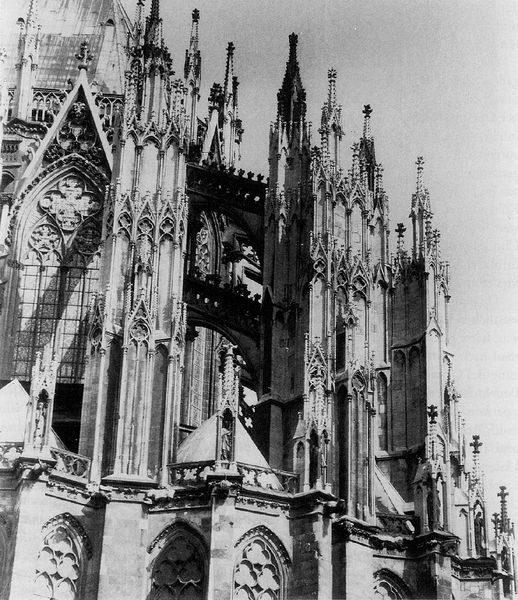
Titel: Kölner Dom St. Peter und Maria
Standort: Köln, Dom (EU - D - NRW)
Schlagwörter: fenster, pfeiler, säulen, dach, architektur, kirche, gotik, bogen, dächer, foto, fotografie, gewölbe, türme, dom, schwarz weiß, münster, kathedrale, photo, spitzbogen, chor, kapelle, vierpass, kirchenfenster, strebebogen, fiale, schwar weiß, ostfassade, mailänder dom, fenszter, sitzbogen, steffl